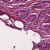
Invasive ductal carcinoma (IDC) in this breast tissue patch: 1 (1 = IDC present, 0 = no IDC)